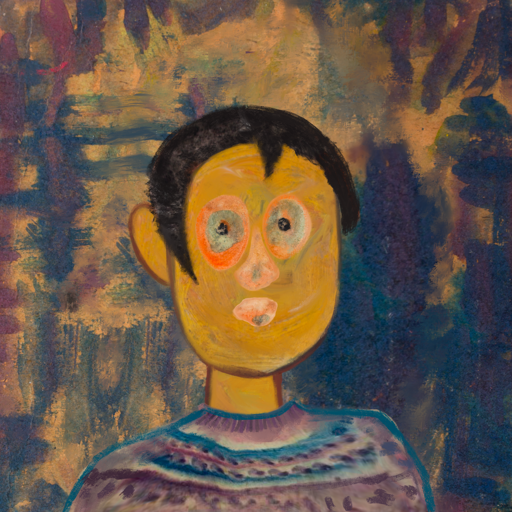
Background: InTheSun, Head And Neck Front: After_Raid, Face Front: Childish, Bust: HillGirl, Hair Front: Roy_Bahadur, Head Accessory: Blank, Second Necklace: Blank, Necklace: Blank, Baby: Blank